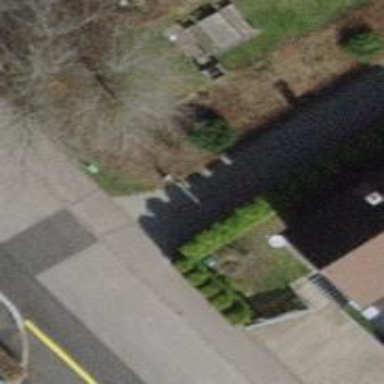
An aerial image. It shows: Bollard barrier.